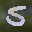
Label: 5